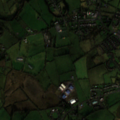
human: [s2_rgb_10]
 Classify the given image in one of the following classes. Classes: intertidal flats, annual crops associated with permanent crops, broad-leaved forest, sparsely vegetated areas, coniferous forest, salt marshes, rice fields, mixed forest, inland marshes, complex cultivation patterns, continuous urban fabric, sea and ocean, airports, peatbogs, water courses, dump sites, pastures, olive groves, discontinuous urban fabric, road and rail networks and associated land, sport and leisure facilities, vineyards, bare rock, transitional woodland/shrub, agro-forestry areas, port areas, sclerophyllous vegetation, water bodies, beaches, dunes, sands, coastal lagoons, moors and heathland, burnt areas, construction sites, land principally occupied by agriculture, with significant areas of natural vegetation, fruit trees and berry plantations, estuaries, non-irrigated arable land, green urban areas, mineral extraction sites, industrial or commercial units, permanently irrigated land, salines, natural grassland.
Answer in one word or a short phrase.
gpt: discontinuous urban fabric, pastures, coniferous forest